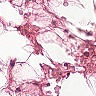
Metastatic tissue present: no